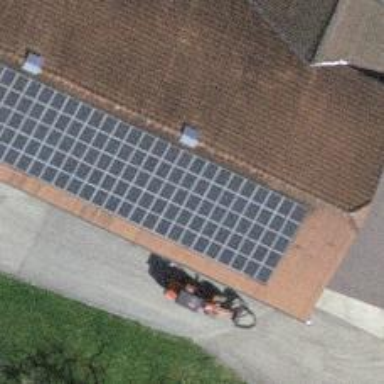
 consisting of solar photovoltaic panels."